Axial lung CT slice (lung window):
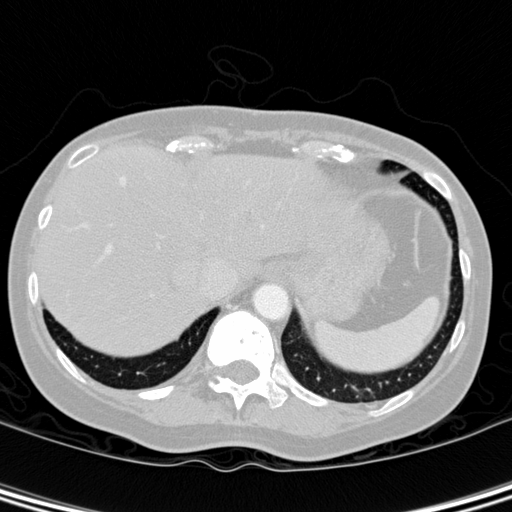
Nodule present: no